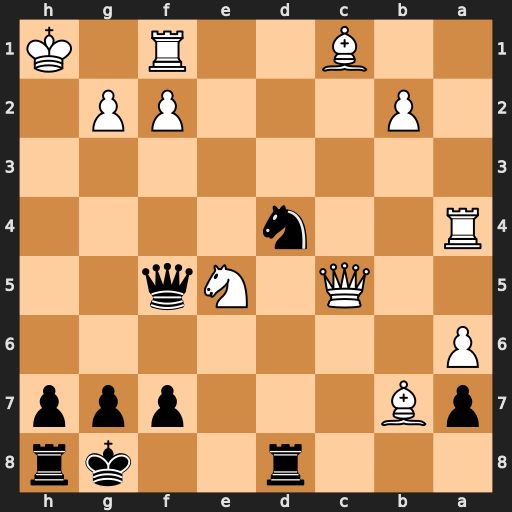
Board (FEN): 3r2kr/pB3ppp/P7/2Q1Nq2/R2n4/8/1P3PP1/2B2R1K
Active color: b
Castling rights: -
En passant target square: -
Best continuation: Qh5+ Kg1 Ne2#